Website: bh-photo
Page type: customer-info-address
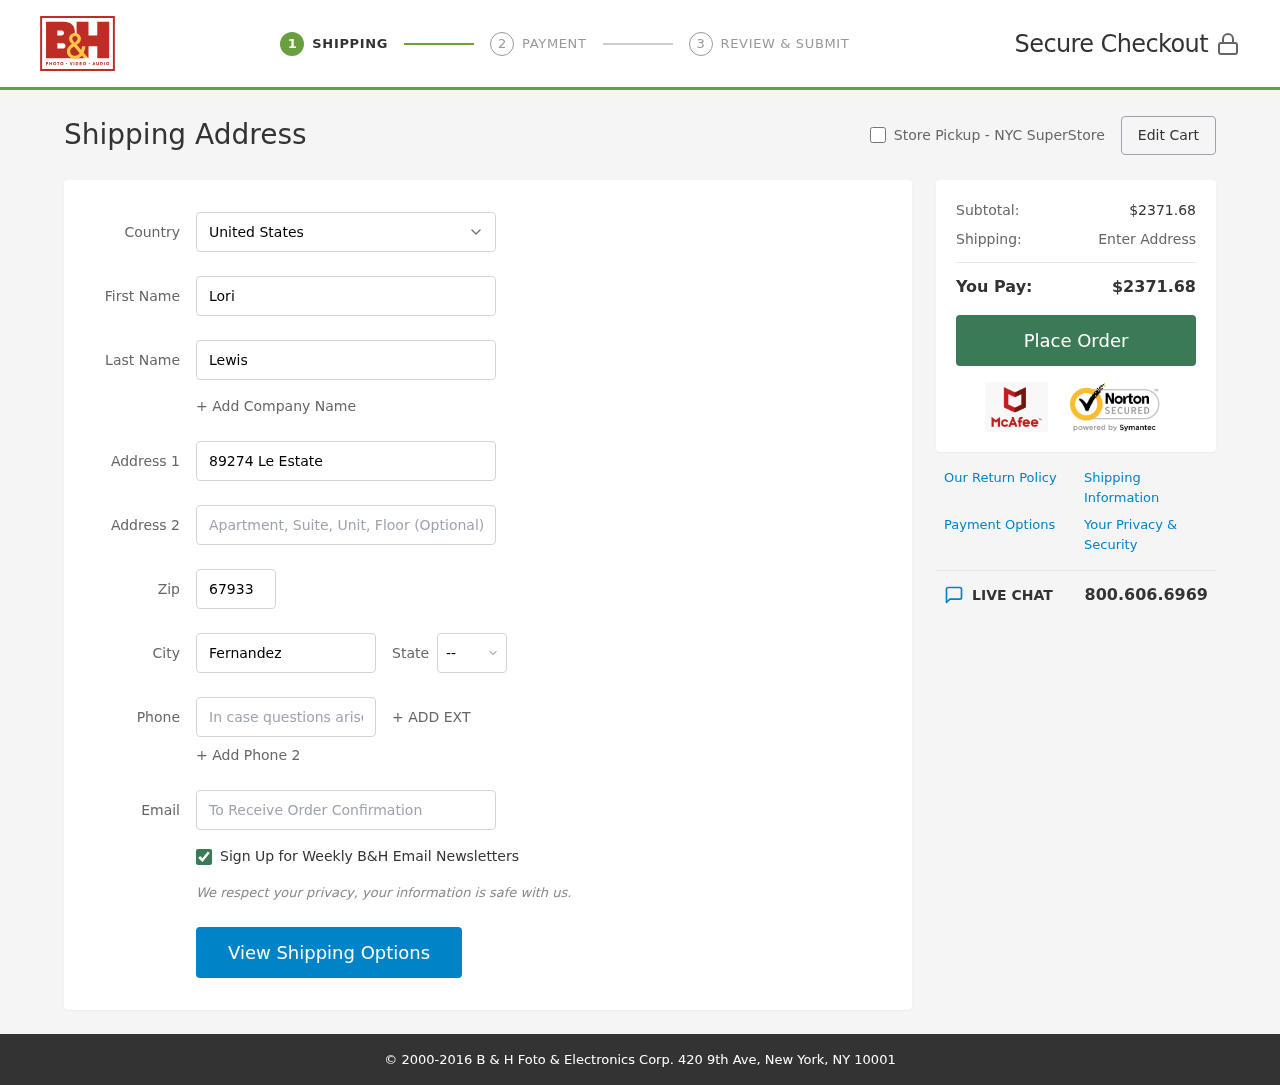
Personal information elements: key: PII_CITY
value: Fernandezberg
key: PII_COUNTRY
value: United States
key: PII_EMAIL
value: lori.lewis@yahoo.com
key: PII_FIRSTNAME
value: Lori
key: PII_LASTNAME
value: Lewis
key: PII_PHONE
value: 6286499133
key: PII_POSTCODE
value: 67933
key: PII_STATE_ABBR
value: KY
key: PII_STREET
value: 89274 Le Estate
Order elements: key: ORDER_SUBTOTAL
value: $2371.68
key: ORDER_TOTAL
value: $2371.68